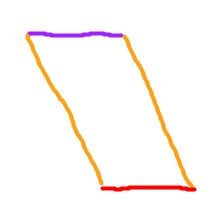
Shape: parallelogram